Question: I need to show a 'div' like in this image (top), but I have this ugly version (bottom):

At the moment I am using this code:
'''
<asp:Repeater ID="DataViewer" runat="server">
<ItemTemplate>
<div style='border: 0px; width:600px;'><%# Eval("DriverId") %>
<div style='border: 3px solid black; width:<%# Eval("OrderCount") %>cm;'><%# Eval("OrderCount") %>
<div style='border: 0px; background-color: red; width:<%# Eval("OrderCountWhereNameIsNotNull") %>%;'>
<%# Eval("OrderCountWhereNameIsNotNull") %>
</div>
</div>
</div>
</ItemTemplate>
</asp:Repeater>
'''
How can I solve this?
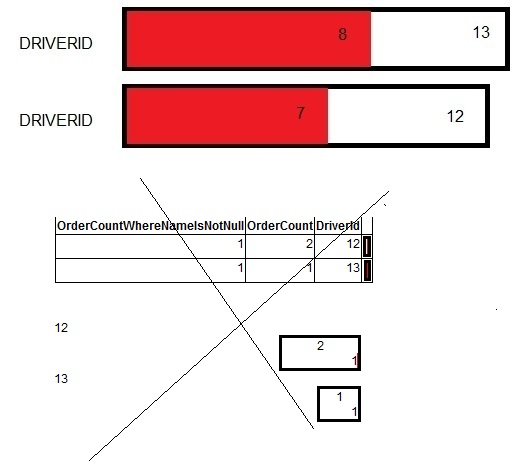
Answer: >
<%# Eval("DriverId") %>
%;'><%# Eval("OrderCount") %> %;'> <%# Eval("OrderCountWhereNameIsNotNull") %>
you must use '%' instead of cm.
Hope this will solve your problem.